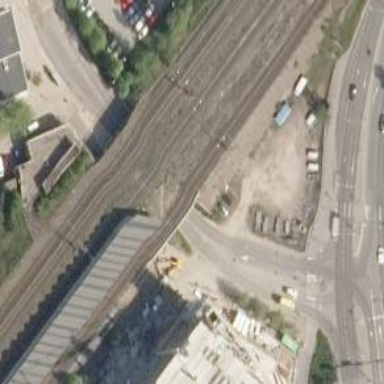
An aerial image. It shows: Railway signal supported by catenary mast.